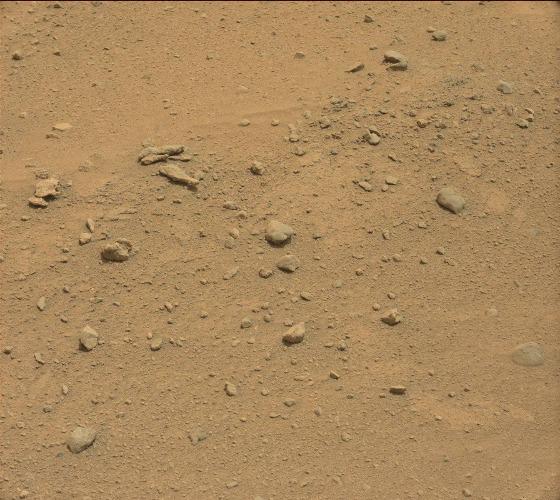
Terrain classes present: Bedrock, Gravel / Sand / Soil, Rock